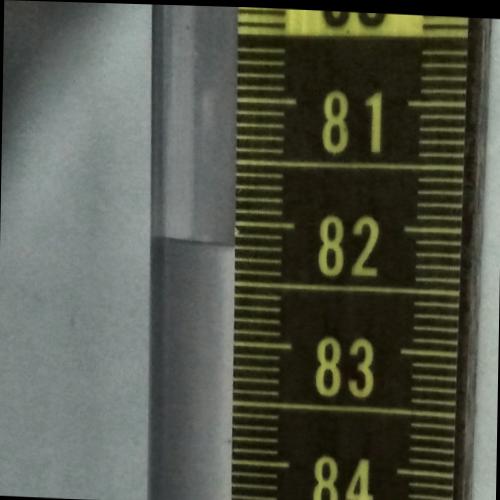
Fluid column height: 82.2 cm